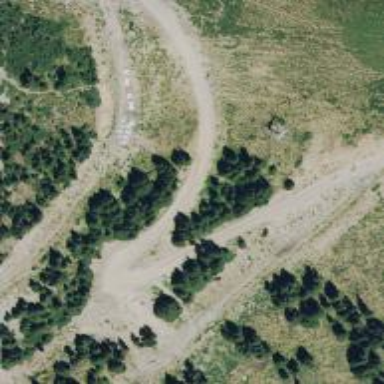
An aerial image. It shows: Intermediate downhill connection piste that is groomed.